Question: I am new to 'Autolayout', so I am struggling to understand how to position two 'UITextFields' side by side. E.g.:

I have tried a number of constraints, but I cannot figure out how to correctly position them. When running the app.
Any insight on how to do this?
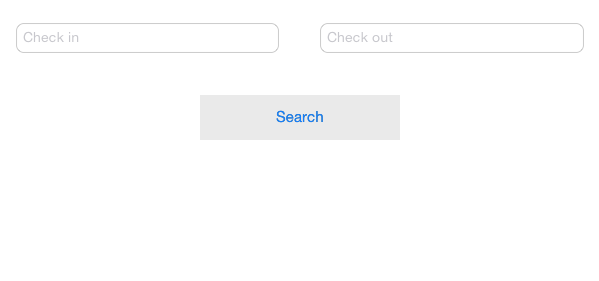
Answer: Try pinning the top, left and bottom of the check in textfield to the superview. Pin the top, right and bottom of the check out textfield to superview. And the left constraint of check out to check in using the 'pin' button (bottom left of the storyboard), a box between two lines icon.